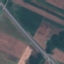
Land use / land cover class: Highway